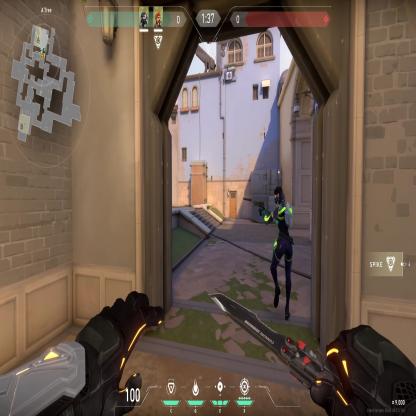
Label: teammate